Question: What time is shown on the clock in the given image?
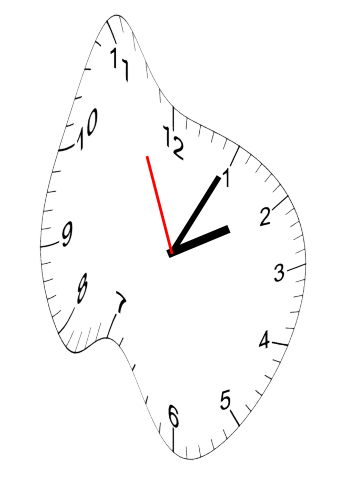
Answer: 02:04:56